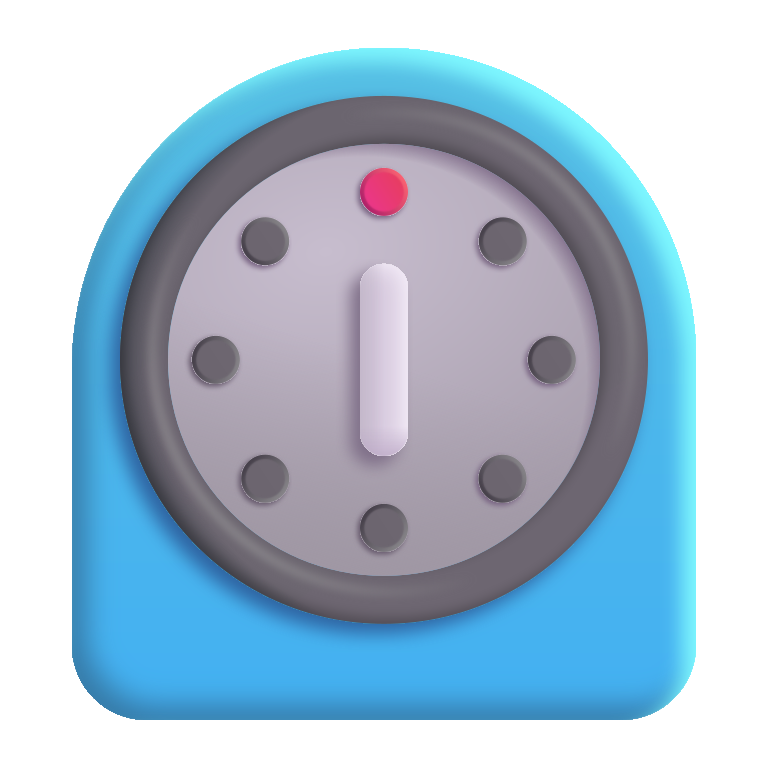
timer clock color